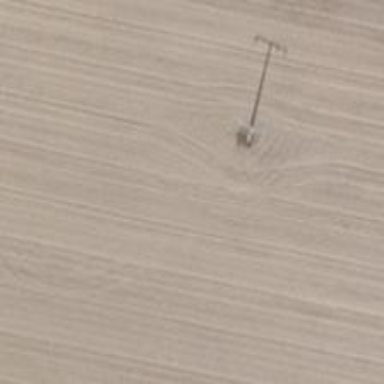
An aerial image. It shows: Power pole.